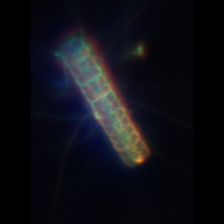
Taxon: Chaetoceros
Group: Diatoms